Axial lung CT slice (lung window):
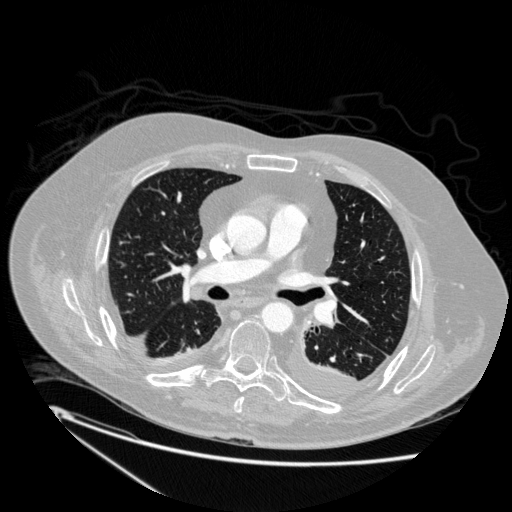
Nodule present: no